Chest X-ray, PA view. Patient: 54 years old, sex M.
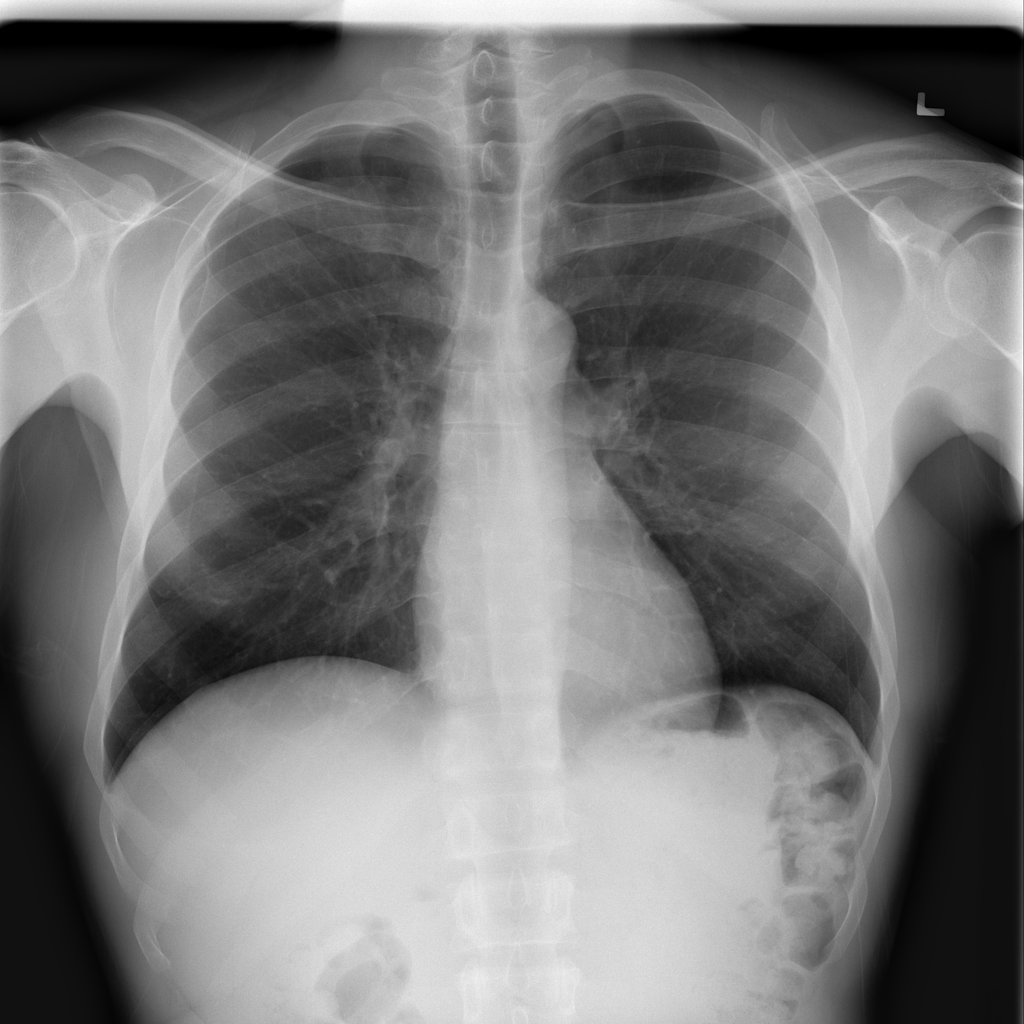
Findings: No Finding